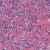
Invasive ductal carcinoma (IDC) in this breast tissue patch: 1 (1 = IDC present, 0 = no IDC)